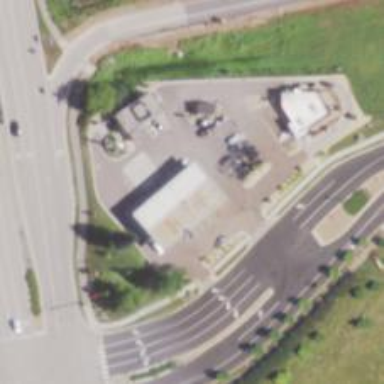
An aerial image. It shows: Convenience shop.